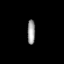
Tissue: prostate
Cell type: Myeloid cells
Senescence score: 0.7726
Nuclear area (px): 187
Mean DAPI intensity: 153.861